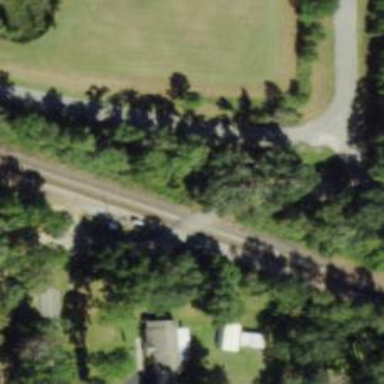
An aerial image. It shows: Level crossing along the railway.